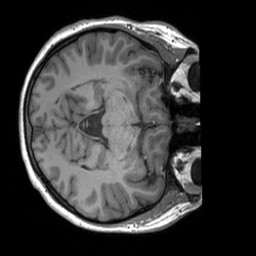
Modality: T1w
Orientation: axial
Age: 21
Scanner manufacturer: siemens
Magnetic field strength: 3 T
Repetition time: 1.9 s
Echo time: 0.00252 s